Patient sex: F
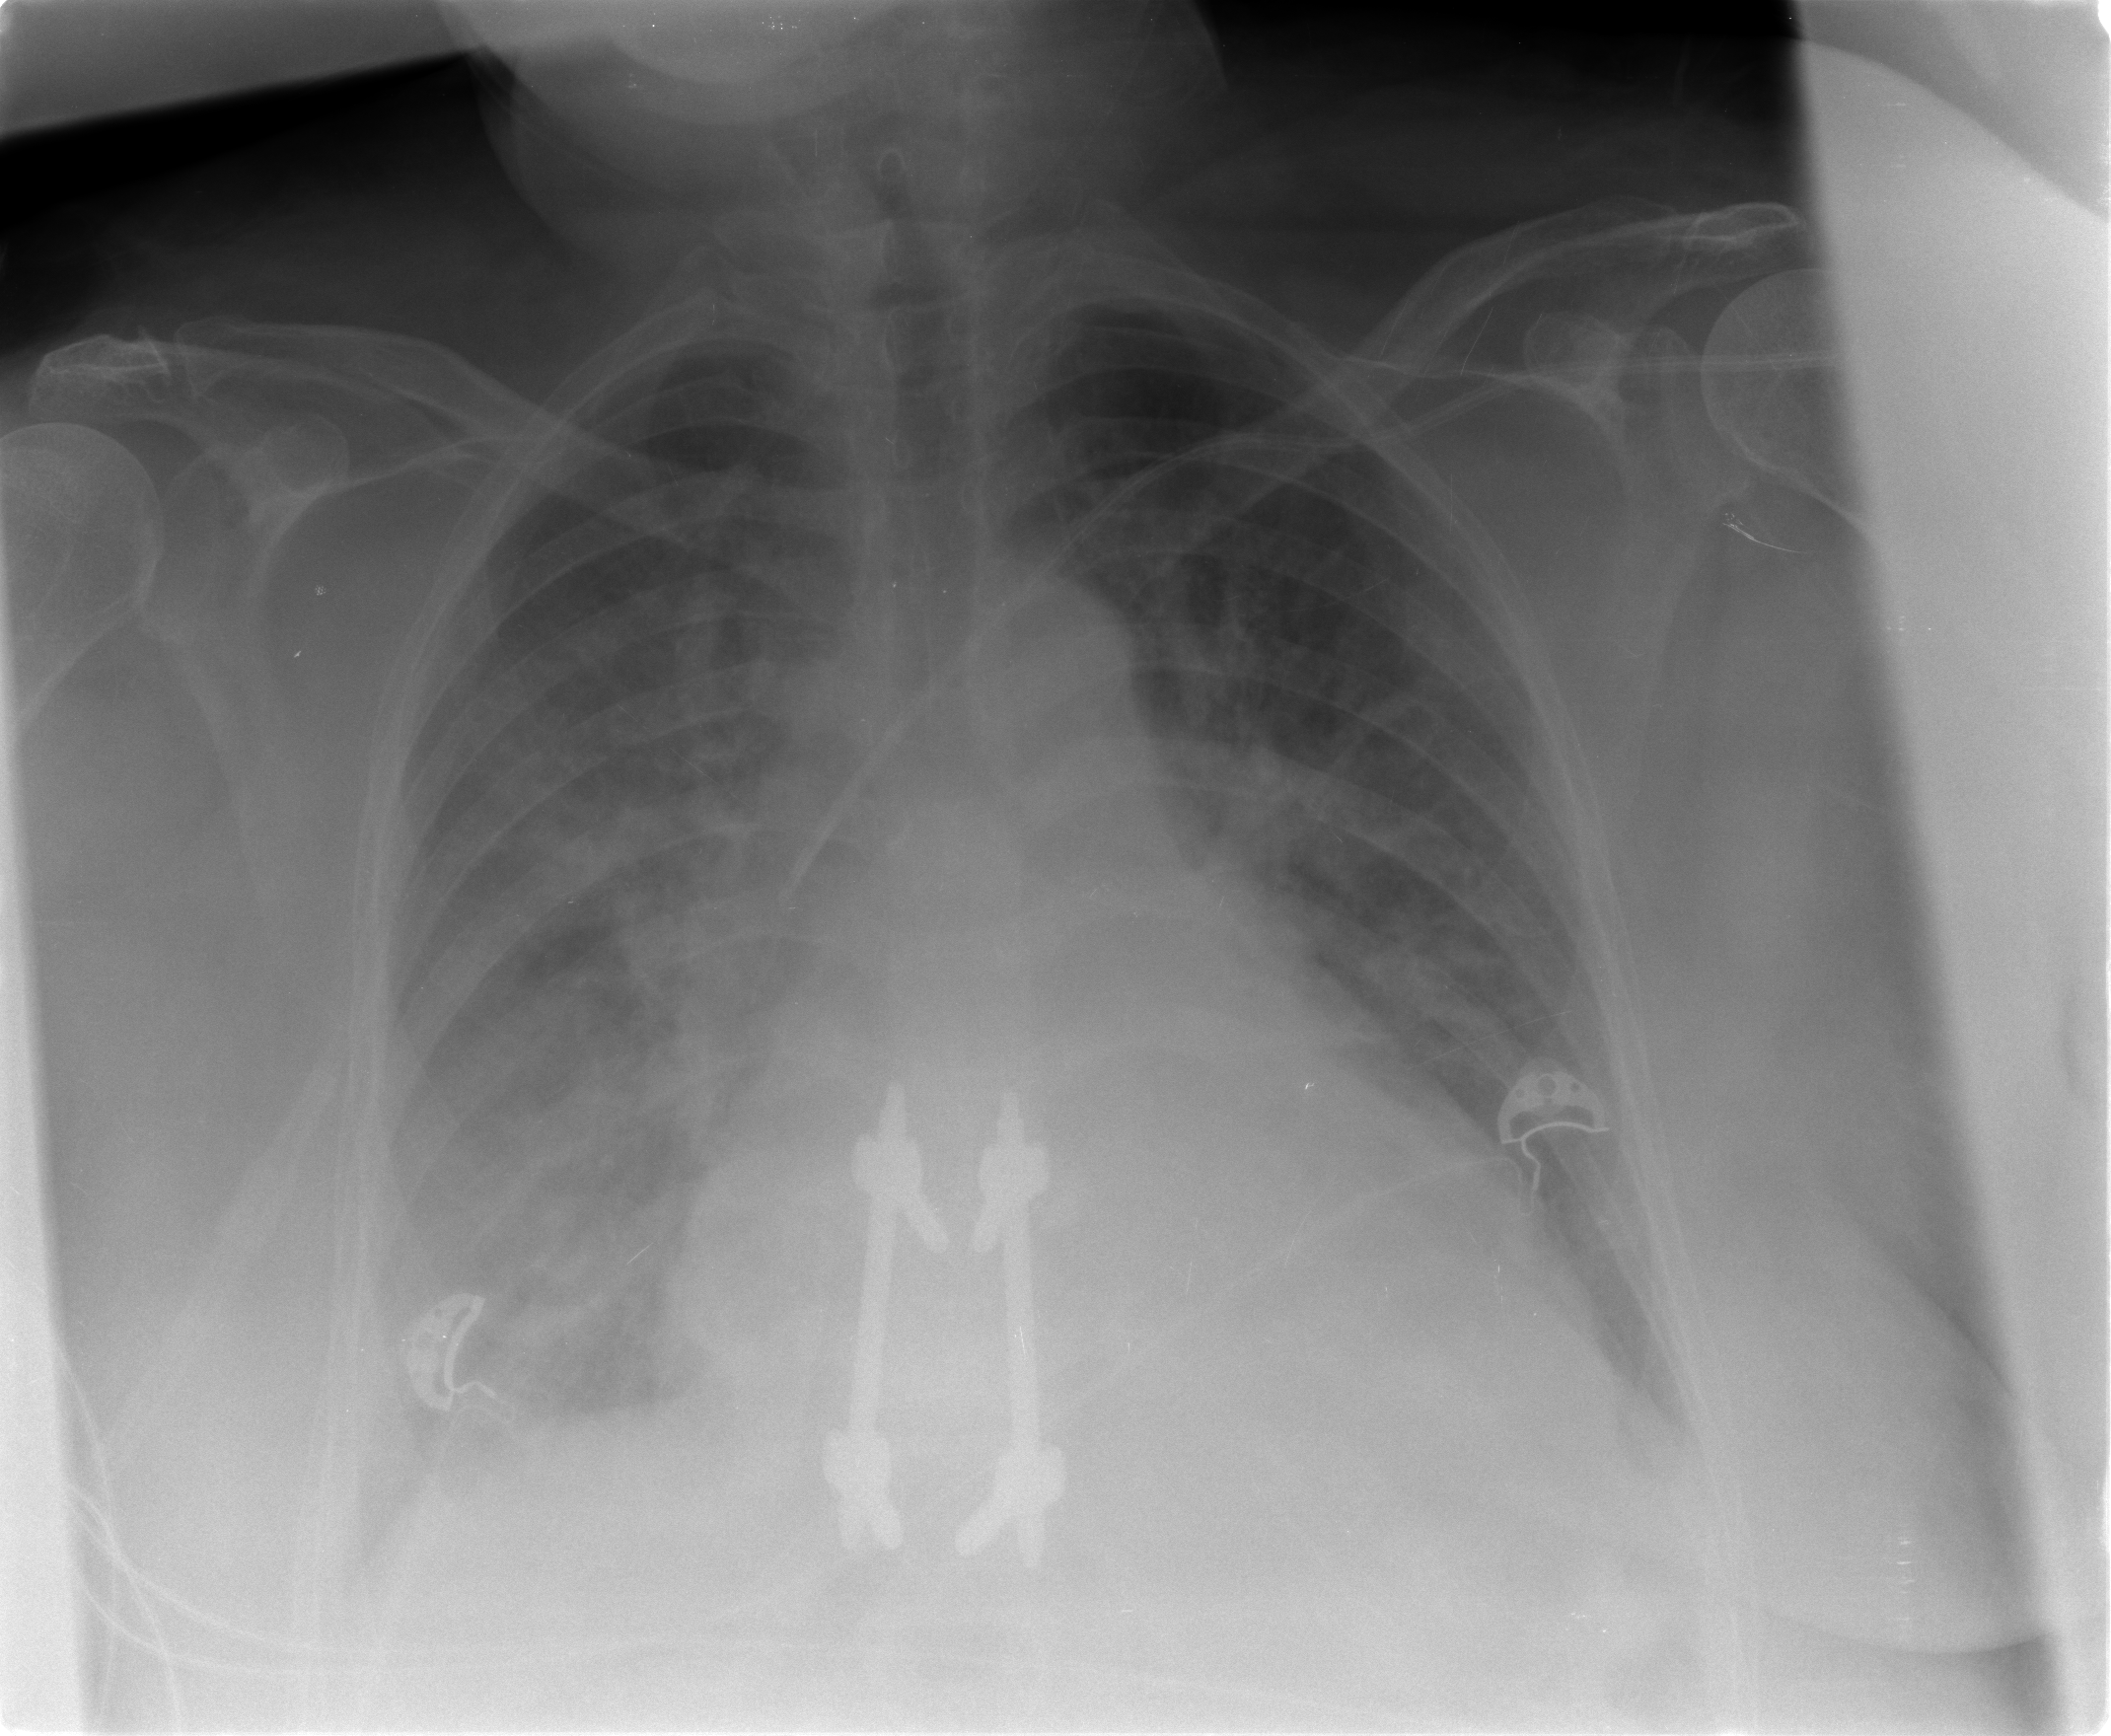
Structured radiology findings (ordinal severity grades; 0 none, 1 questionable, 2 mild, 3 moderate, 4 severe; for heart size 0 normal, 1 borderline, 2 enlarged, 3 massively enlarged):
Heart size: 2
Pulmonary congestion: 3
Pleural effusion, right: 2
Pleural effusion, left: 1
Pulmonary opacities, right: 3
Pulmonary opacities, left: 2
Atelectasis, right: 3
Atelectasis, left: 2